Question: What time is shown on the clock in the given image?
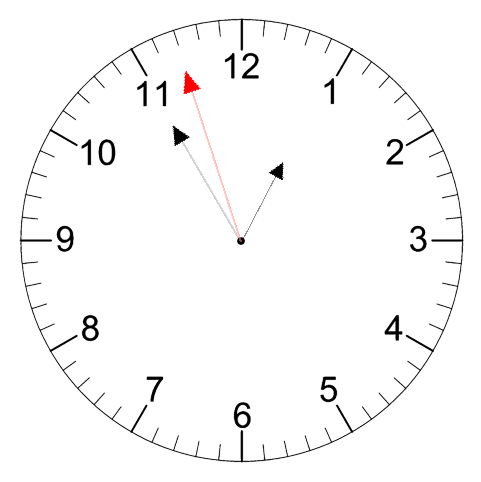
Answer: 12:54:57